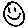
Label: smiley face